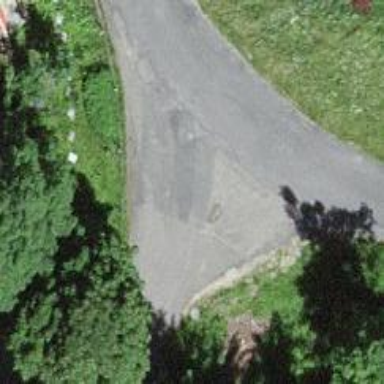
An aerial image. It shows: Compacted service road.